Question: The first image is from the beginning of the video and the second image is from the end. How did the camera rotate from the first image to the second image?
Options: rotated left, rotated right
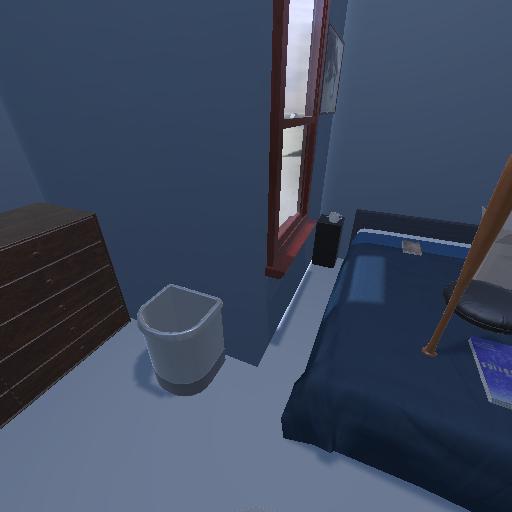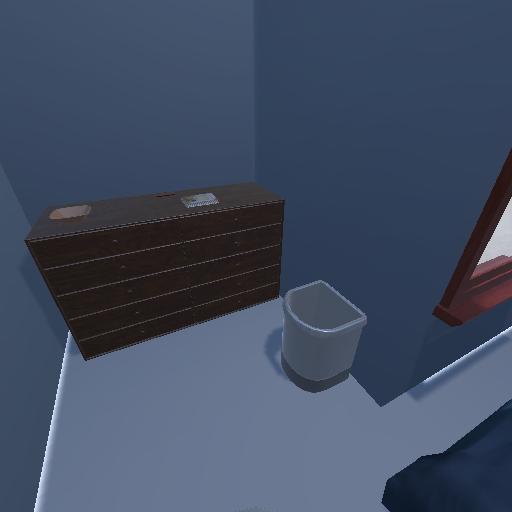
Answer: rotated left